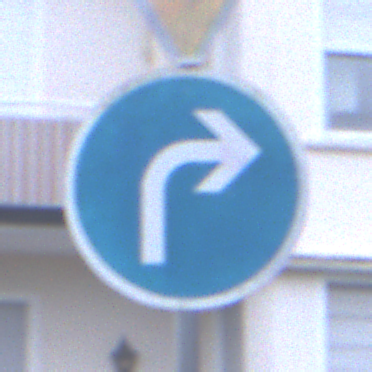
Verkehrszeichen: VorgeschriebeneFahrtrichtungRechts
Zusatzzeichen oben: VorfahrtGewaehren
Umgebung: Outdoor, Urban
Tageszeit: SunriseSunset
Wetter: PartlyCloudy
Licht: Natural
Jahreszeit: NotSpecified
Kontrast: LowContrast